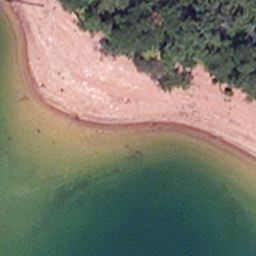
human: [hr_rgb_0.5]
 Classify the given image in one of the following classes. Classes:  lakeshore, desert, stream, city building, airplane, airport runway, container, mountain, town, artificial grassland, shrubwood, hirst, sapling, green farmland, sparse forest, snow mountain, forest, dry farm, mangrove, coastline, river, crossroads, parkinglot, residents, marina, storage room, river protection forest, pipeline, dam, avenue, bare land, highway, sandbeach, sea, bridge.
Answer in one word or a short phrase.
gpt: lakeshore